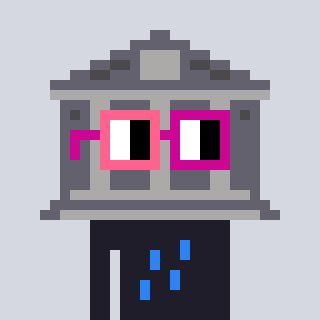
a pixel art character with square pink and red glasses, a bank-shaped head and a grayscale-colored body on a cool background